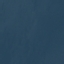
Land use / land cover: SeaLake